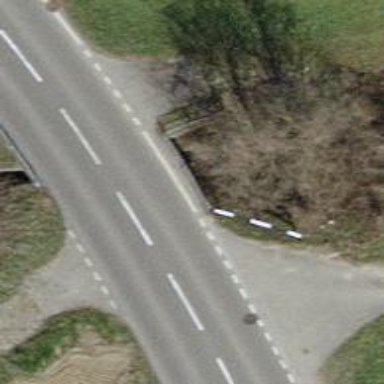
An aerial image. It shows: Secondary road with bridge.